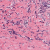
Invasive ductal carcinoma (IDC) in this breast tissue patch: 1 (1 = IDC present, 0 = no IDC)